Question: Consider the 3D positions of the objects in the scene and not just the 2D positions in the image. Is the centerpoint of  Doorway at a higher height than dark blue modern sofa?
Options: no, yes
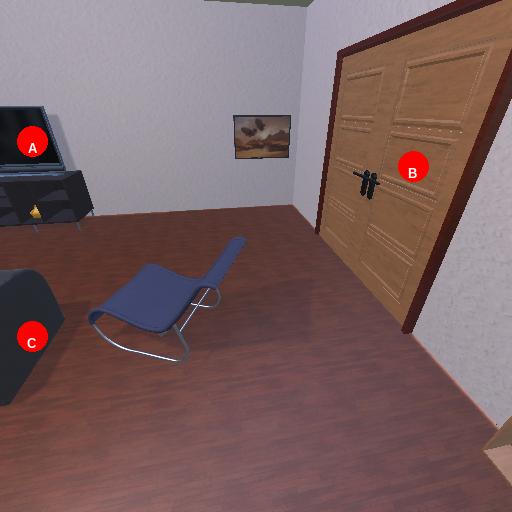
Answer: no